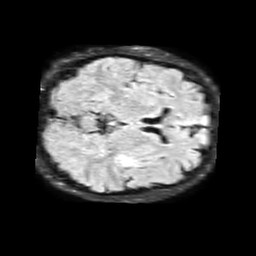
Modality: FLAIR
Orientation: axial
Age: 53
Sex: male
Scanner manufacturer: philips
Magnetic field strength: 1.5 T
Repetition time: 6 s
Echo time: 0.1044 s